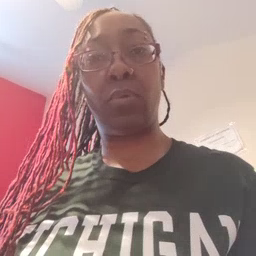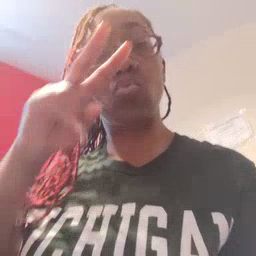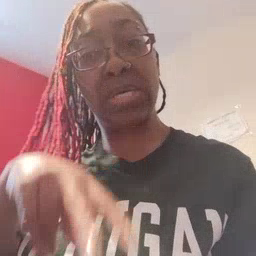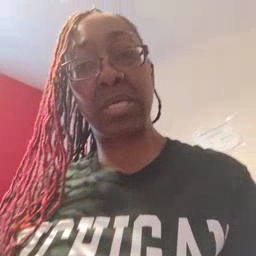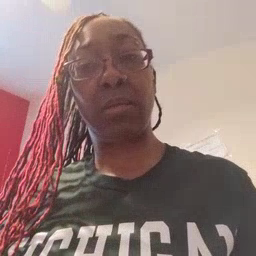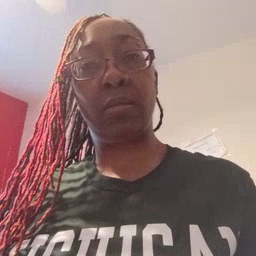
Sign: read